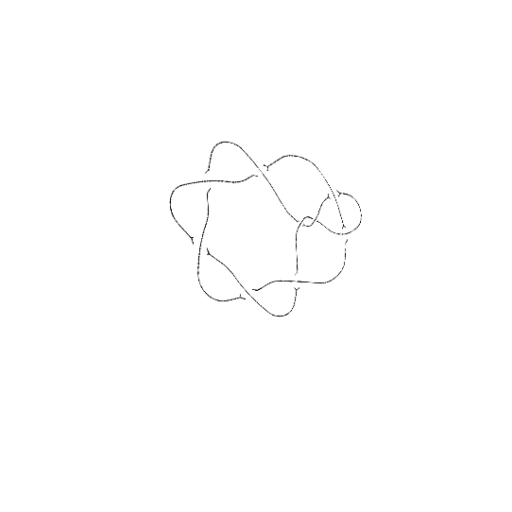
Crossing number: 9